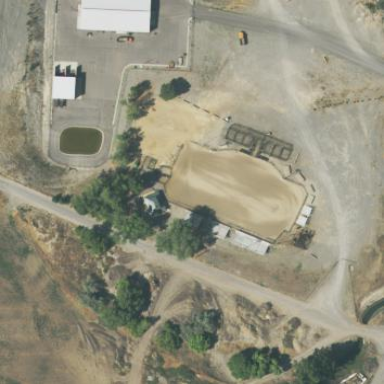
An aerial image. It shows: Equestrian pitch for leisure land use.